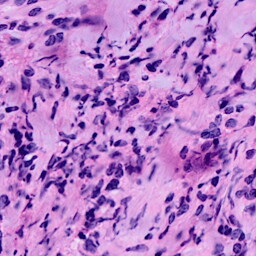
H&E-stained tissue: Breast